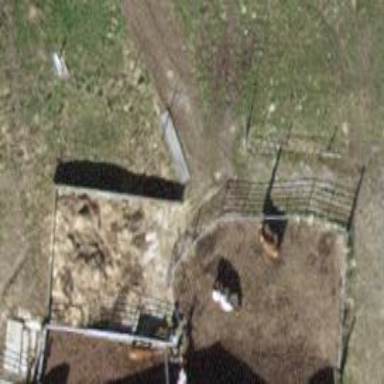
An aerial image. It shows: Gate.